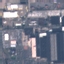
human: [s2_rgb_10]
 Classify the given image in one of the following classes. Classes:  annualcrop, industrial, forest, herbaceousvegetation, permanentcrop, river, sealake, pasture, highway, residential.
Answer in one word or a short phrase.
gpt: Industrial